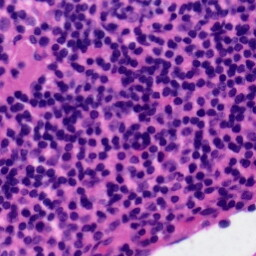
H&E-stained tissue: Tonsil